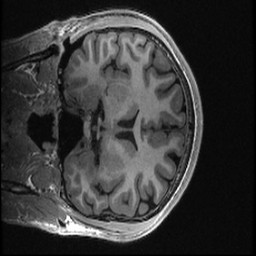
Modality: T1w
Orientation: coronal
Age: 20
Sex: male